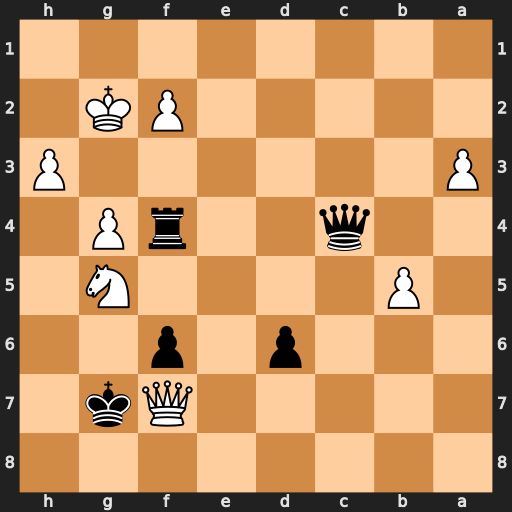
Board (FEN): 8/5Qk1/3p1p2/1P4N1/2q2rP1/P6P/5PK1/8
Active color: b
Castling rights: -
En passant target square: -
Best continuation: Qxf7 Nxf7 Kxf7 b6 Re4